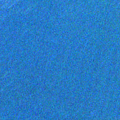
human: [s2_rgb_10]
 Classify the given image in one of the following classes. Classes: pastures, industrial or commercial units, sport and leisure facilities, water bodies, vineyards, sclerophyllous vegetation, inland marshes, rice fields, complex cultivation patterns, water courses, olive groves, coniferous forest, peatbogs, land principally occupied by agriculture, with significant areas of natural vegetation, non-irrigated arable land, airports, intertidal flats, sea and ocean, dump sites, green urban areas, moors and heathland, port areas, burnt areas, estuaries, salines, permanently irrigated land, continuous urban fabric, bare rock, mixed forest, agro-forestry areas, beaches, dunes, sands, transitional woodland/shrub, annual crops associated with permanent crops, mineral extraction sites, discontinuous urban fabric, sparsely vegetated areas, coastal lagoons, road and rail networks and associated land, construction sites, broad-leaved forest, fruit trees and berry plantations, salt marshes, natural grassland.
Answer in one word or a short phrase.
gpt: sea and ocean